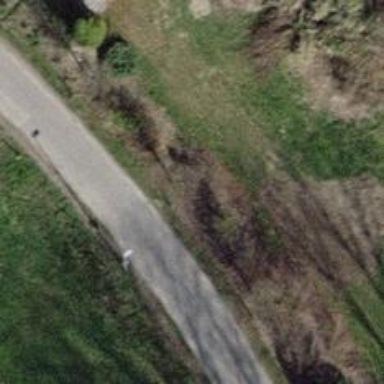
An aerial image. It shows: Paved residential road.